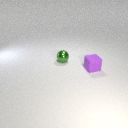
small green metal sphere behind small purple rubber cube